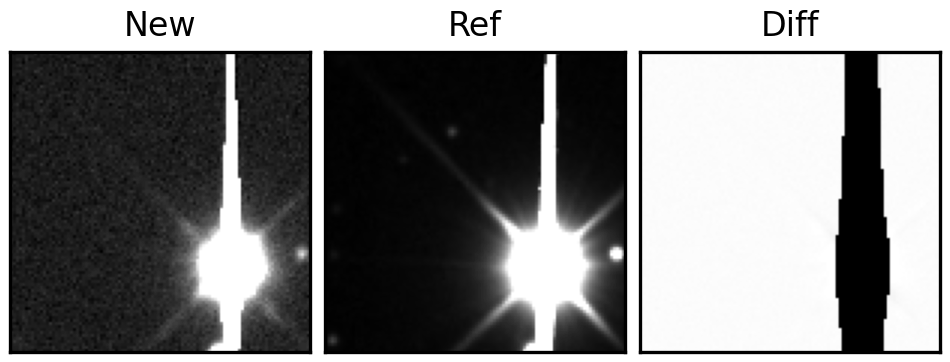
Label: bogus